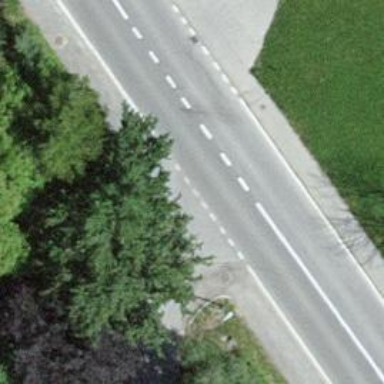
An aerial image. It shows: Secondary road with asphalt surface.